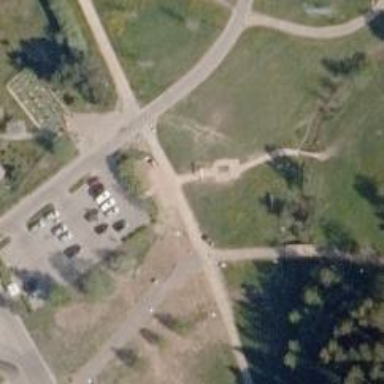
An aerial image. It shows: Disc golf tee area.